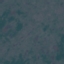
Land use / land cover: HerbaceousVegetation